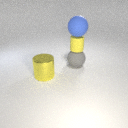
large gray rubber sphere to the right of large yellow metal cylinder